Question: In matplotlib, I would like draw an filled arc which looks like this:

The following code results in an unfilled line arc:
'''
import matplotlib.patches as mpatches
import matplotlib.pyplot as plt
fg, ax = plt.subplots(1, 1)
pac = mpatches.Arc([0, -2.5], 5, 5, angle=0, theta1=45, theta2=135)
ax.add_patch(pac)
ax.axis([-2, 2, -2, 2])
ax.set_aspect("equal")
fg.canvas.draw()
'''
The <URL> says that filled arcs are not possible.
What would be the best way to draw one?
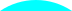
Answer: <URL>.
This is a simpler approach, which only adds a polygon of the arc:
Basically we create a series of points ('points') along the edge of the circle (from 'theta1' to 'theta2'). This is already enough, as we can set the 'close' flag in the 'Polygon' constructor which will add the line from the last to the first point (creating a closed arc).
'''
import matplotlib.patches as mpatches
import matplotlib.pyplot as plt
import numpy as np
def arc_patch(center, radius, theta1, theta2, ax=None, resolution=50, **kwargs):
# make sure ax is not empty
if ax is None:
ax = plt.gca()
# generate the points
theta = np.linspace(np.radians(theta1), np.radians(theta2), resolution)
points = np.vstack((radius*np.cos(theta) + center[0],
radius*np.sin(theta) + center[1]))
# build the polygon and add it to the axes
poly = mpatches.Polygon(points.T, closed=True, **kwargs)
ax.add_patch(poly)
return poly
'''
And then we apply it:
'''
fig, ax = plt.subplots(1,2)
# @jeanrjc solution, which might hide other objects in your plot
ax[0].plot([-1,1],[1,-1], 'r', zorder = -10)
filled_arc((0.,0.3), 1, 90, 180, ax[0], 'blue')
ax[0].set_title('version 1')
# simpler approach, which really is just the arc
ax[1].plot([-1,1],[1,-1], 'r', zorder = -10)
arc_patch((0.,0.3), 1, 90, 180, ax=ax[1], fill=True, color='blue')
ax[1].set_title('version 2')
# axis settings
for a in ax:
a.set_aspect('equal')
a.set_xlim(-1.5, 1.5)
a.set_ylim(-1.5, 1.5)
plt.show()
'''
Result (version 2):